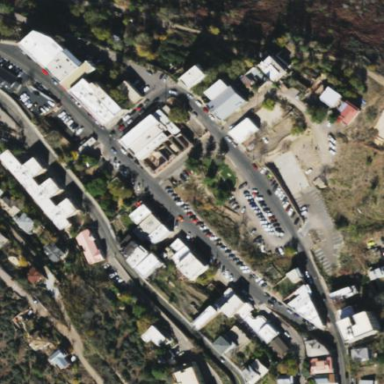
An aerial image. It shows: Street-side parking area.